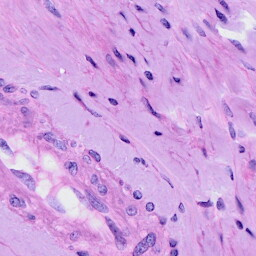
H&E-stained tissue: Cervix